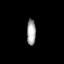
Tissue: prostate
Cell type: T cells
Senescence score: 0.6891
Nuclear area (px): 228
Mean DAPI intensity: 163.768